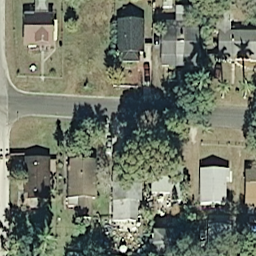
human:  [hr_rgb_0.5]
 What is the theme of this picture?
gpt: medium residential

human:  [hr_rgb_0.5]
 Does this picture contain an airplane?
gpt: no

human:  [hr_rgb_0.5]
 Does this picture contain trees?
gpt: yes

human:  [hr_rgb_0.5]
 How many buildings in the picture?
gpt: eight

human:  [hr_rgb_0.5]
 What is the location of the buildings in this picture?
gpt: up and bottom